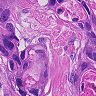
Metastatic tissue present: yes